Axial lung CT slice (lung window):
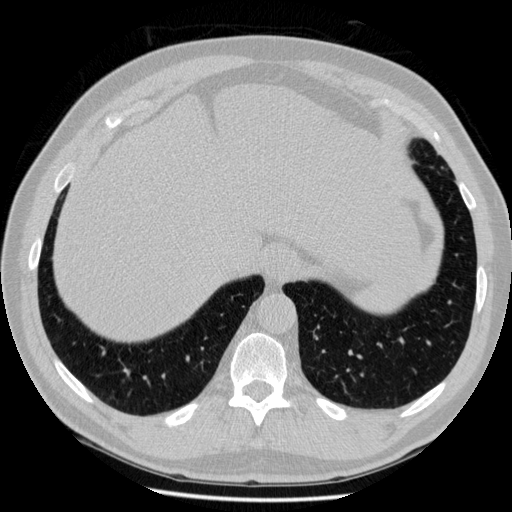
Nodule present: no